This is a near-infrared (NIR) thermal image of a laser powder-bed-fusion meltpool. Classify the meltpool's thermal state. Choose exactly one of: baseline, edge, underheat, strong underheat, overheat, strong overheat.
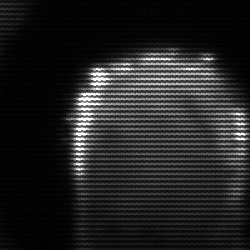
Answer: baseline